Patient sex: M
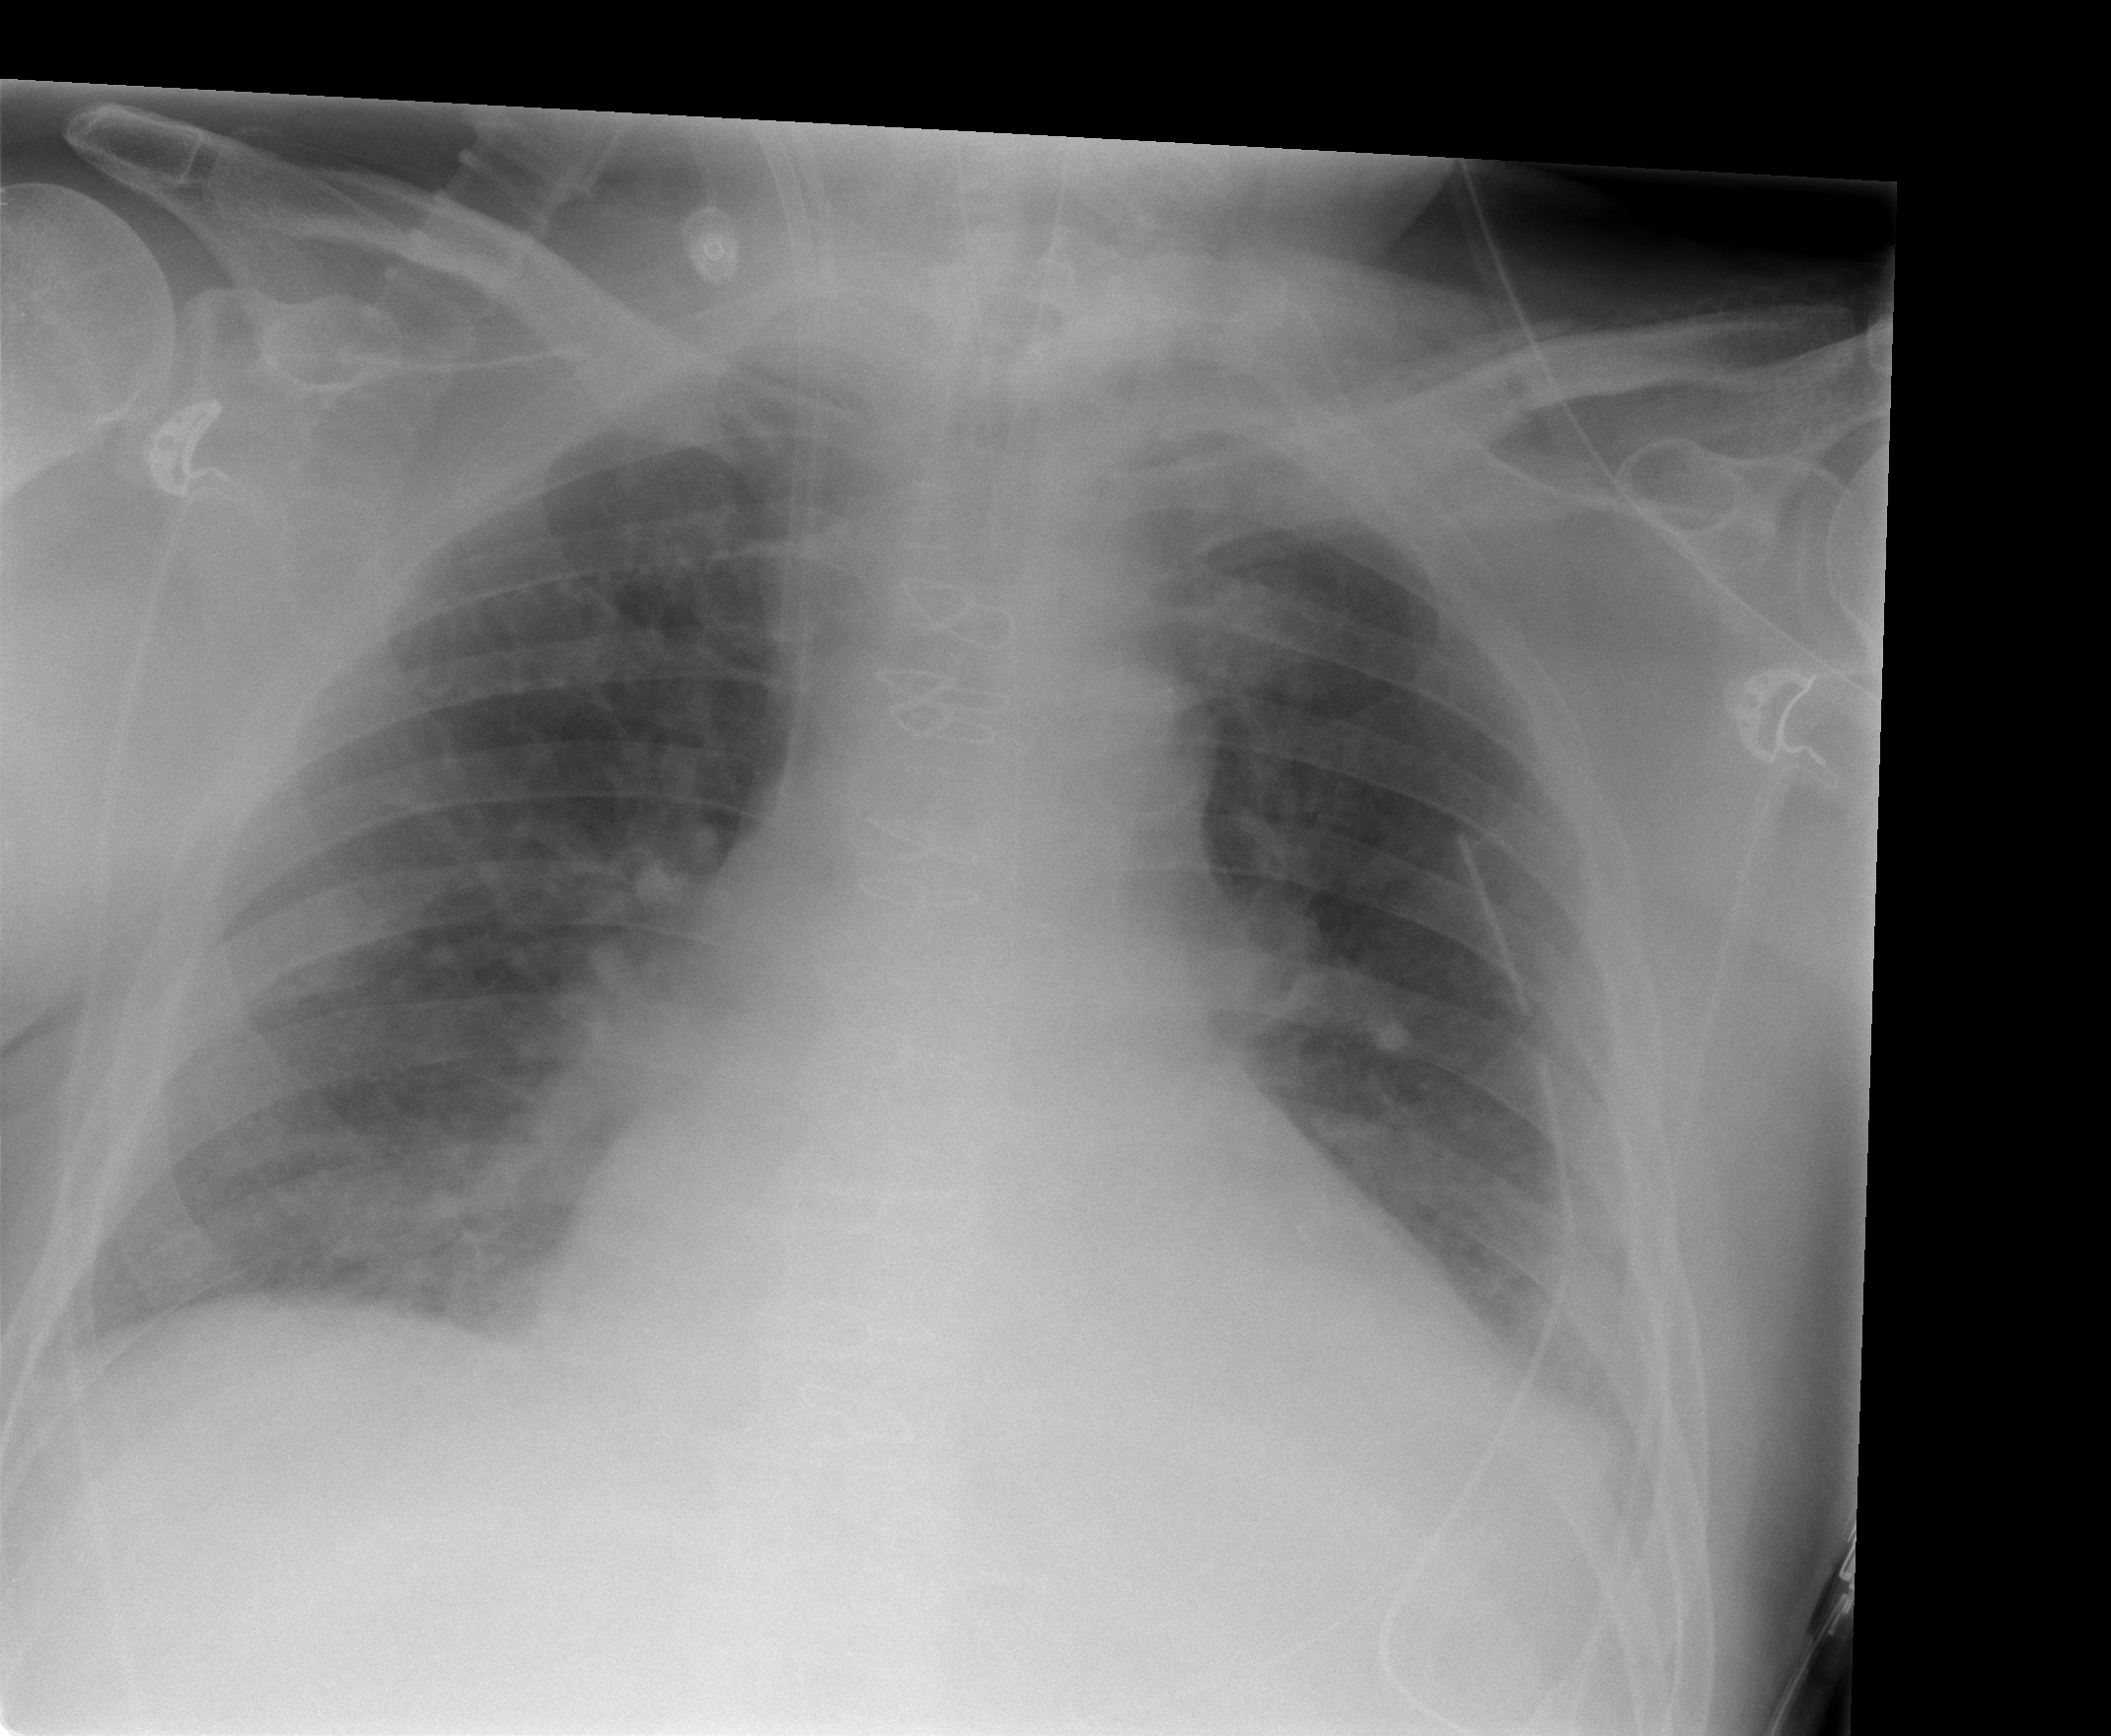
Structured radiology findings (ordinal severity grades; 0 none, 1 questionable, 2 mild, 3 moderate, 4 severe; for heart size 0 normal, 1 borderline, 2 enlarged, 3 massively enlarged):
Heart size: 0
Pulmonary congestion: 0
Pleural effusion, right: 0
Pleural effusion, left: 2
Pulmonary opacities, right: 0
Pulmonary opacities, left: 0
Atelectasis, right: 0
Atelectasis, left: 1